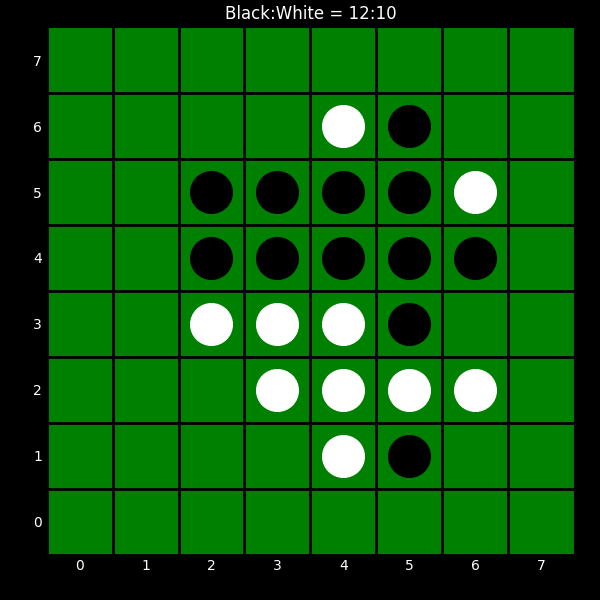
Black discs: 12
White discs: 10